【题型】选择题　【知识点】平面几何　【难度】easy
下列图形中，既是轴对称图形又是中心对称图形的是（ ）

A.

B.

C.

D.
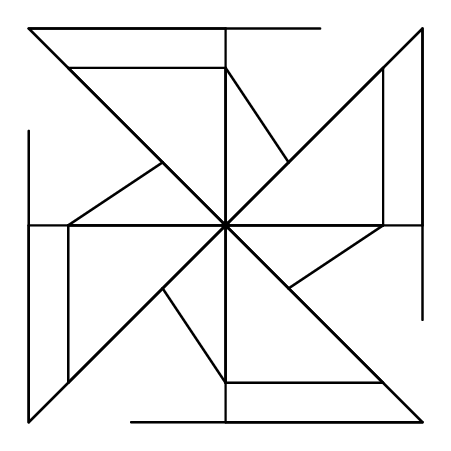
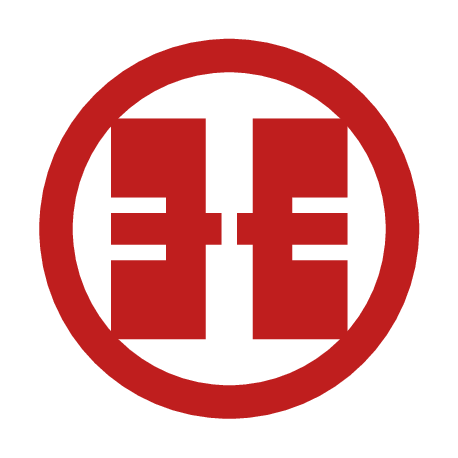
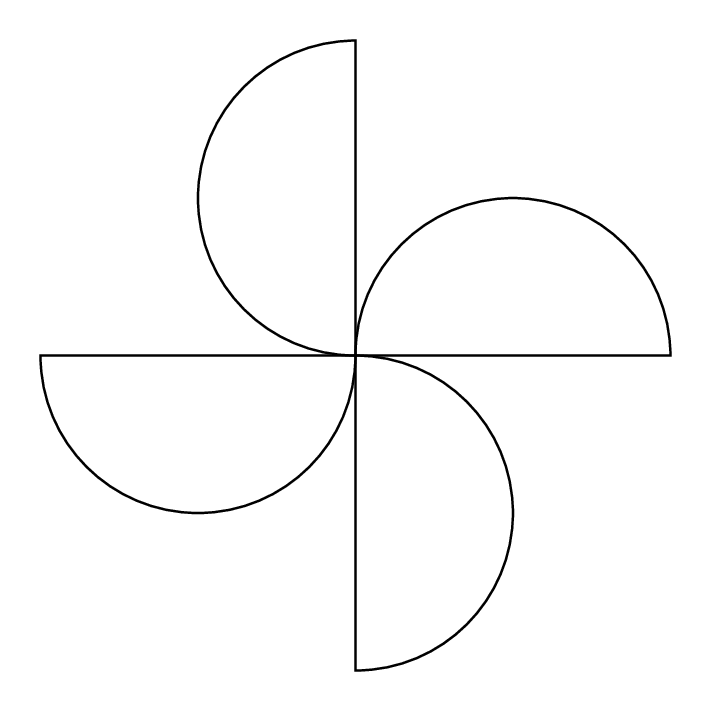
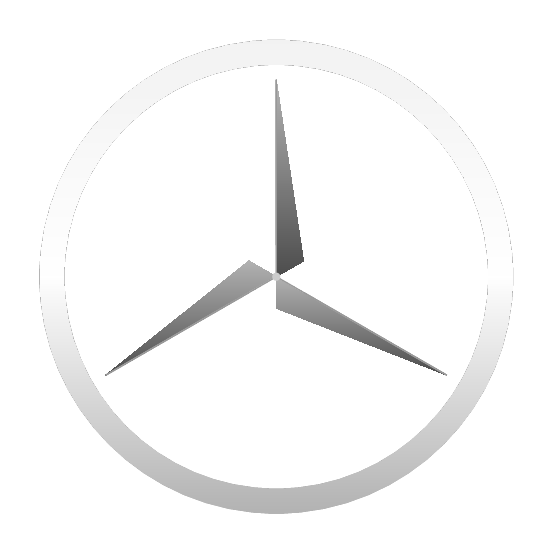
【解答】
\vspace{0.5em}
\textbf{【答案】} B

\vspace{0.5em}
\textbf{【分析】}
本题考查了中心对称图形与轴对称图形的识别，熟练掌握轴对称图形与中心对称图形的概念是解题的关键。

把一个图形绕某一点旋转 $180^\circ$ 后，能够与原图形完全重合的是中心对称图形；沿一条直线折叠，直线两旁的部分能够互相重合的是轴对称图形，依据中心对称图形与轴对称图形定义逐项判断即可。

\vspace{0.5em}
\textbf{【详解】}
解：A、是中心对称图形，不是轴对称图形，故该选项不符合题意；

B、既是中心对称图形，又是轴对称图形，故该选项符合题意；

C、是中心对称图形，不是轴对称图形，故该选项不符合题意；

D、不是中心对称图形，是轴对称图形，故该选项不符合题意。

故选：B。